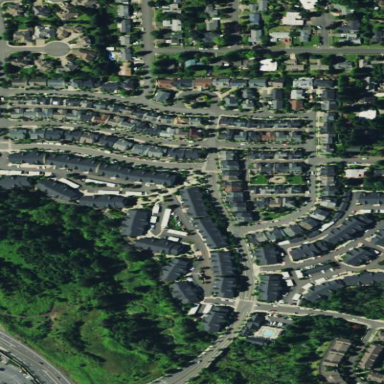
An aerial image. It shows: Residential area with apartments.